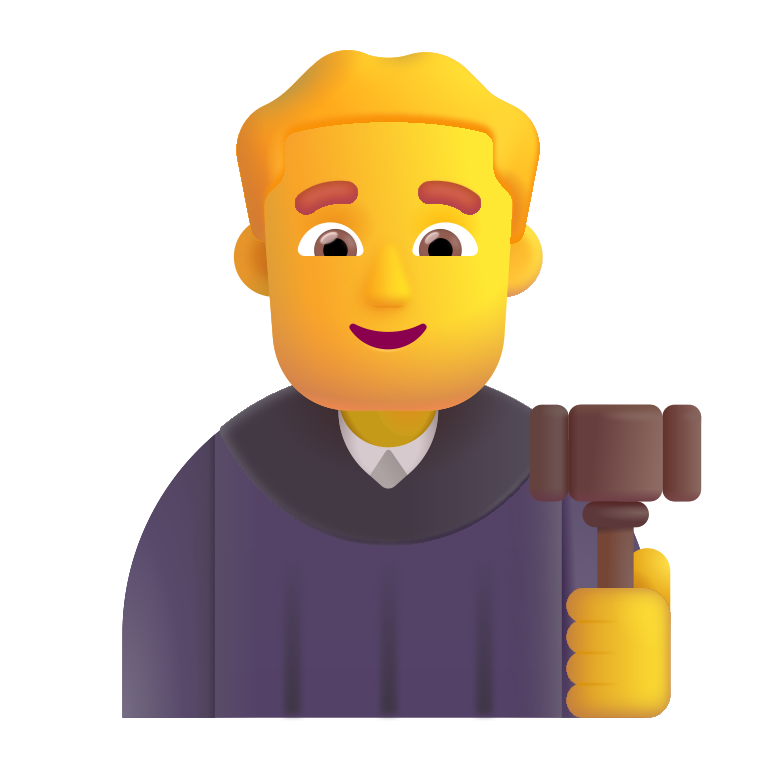
man judge color default